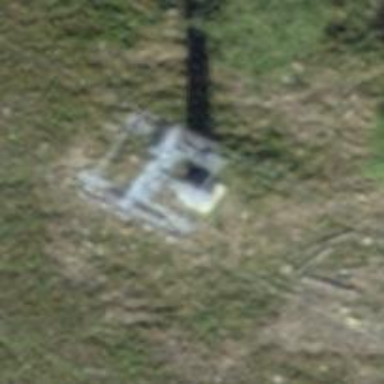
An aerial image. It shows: Pylon used for aerialway.